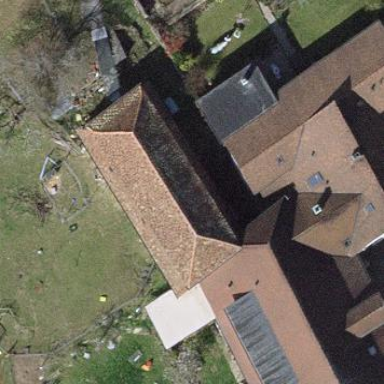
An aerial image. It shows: Farm auxiliary building with mansard roof shape.